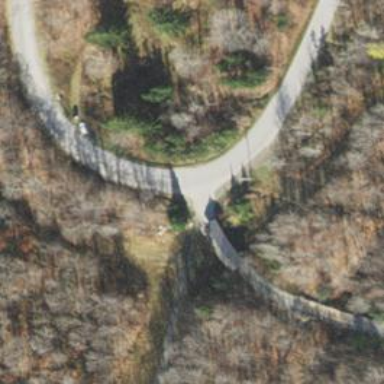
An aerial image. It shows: Covered bridge on residential road.